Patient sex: M
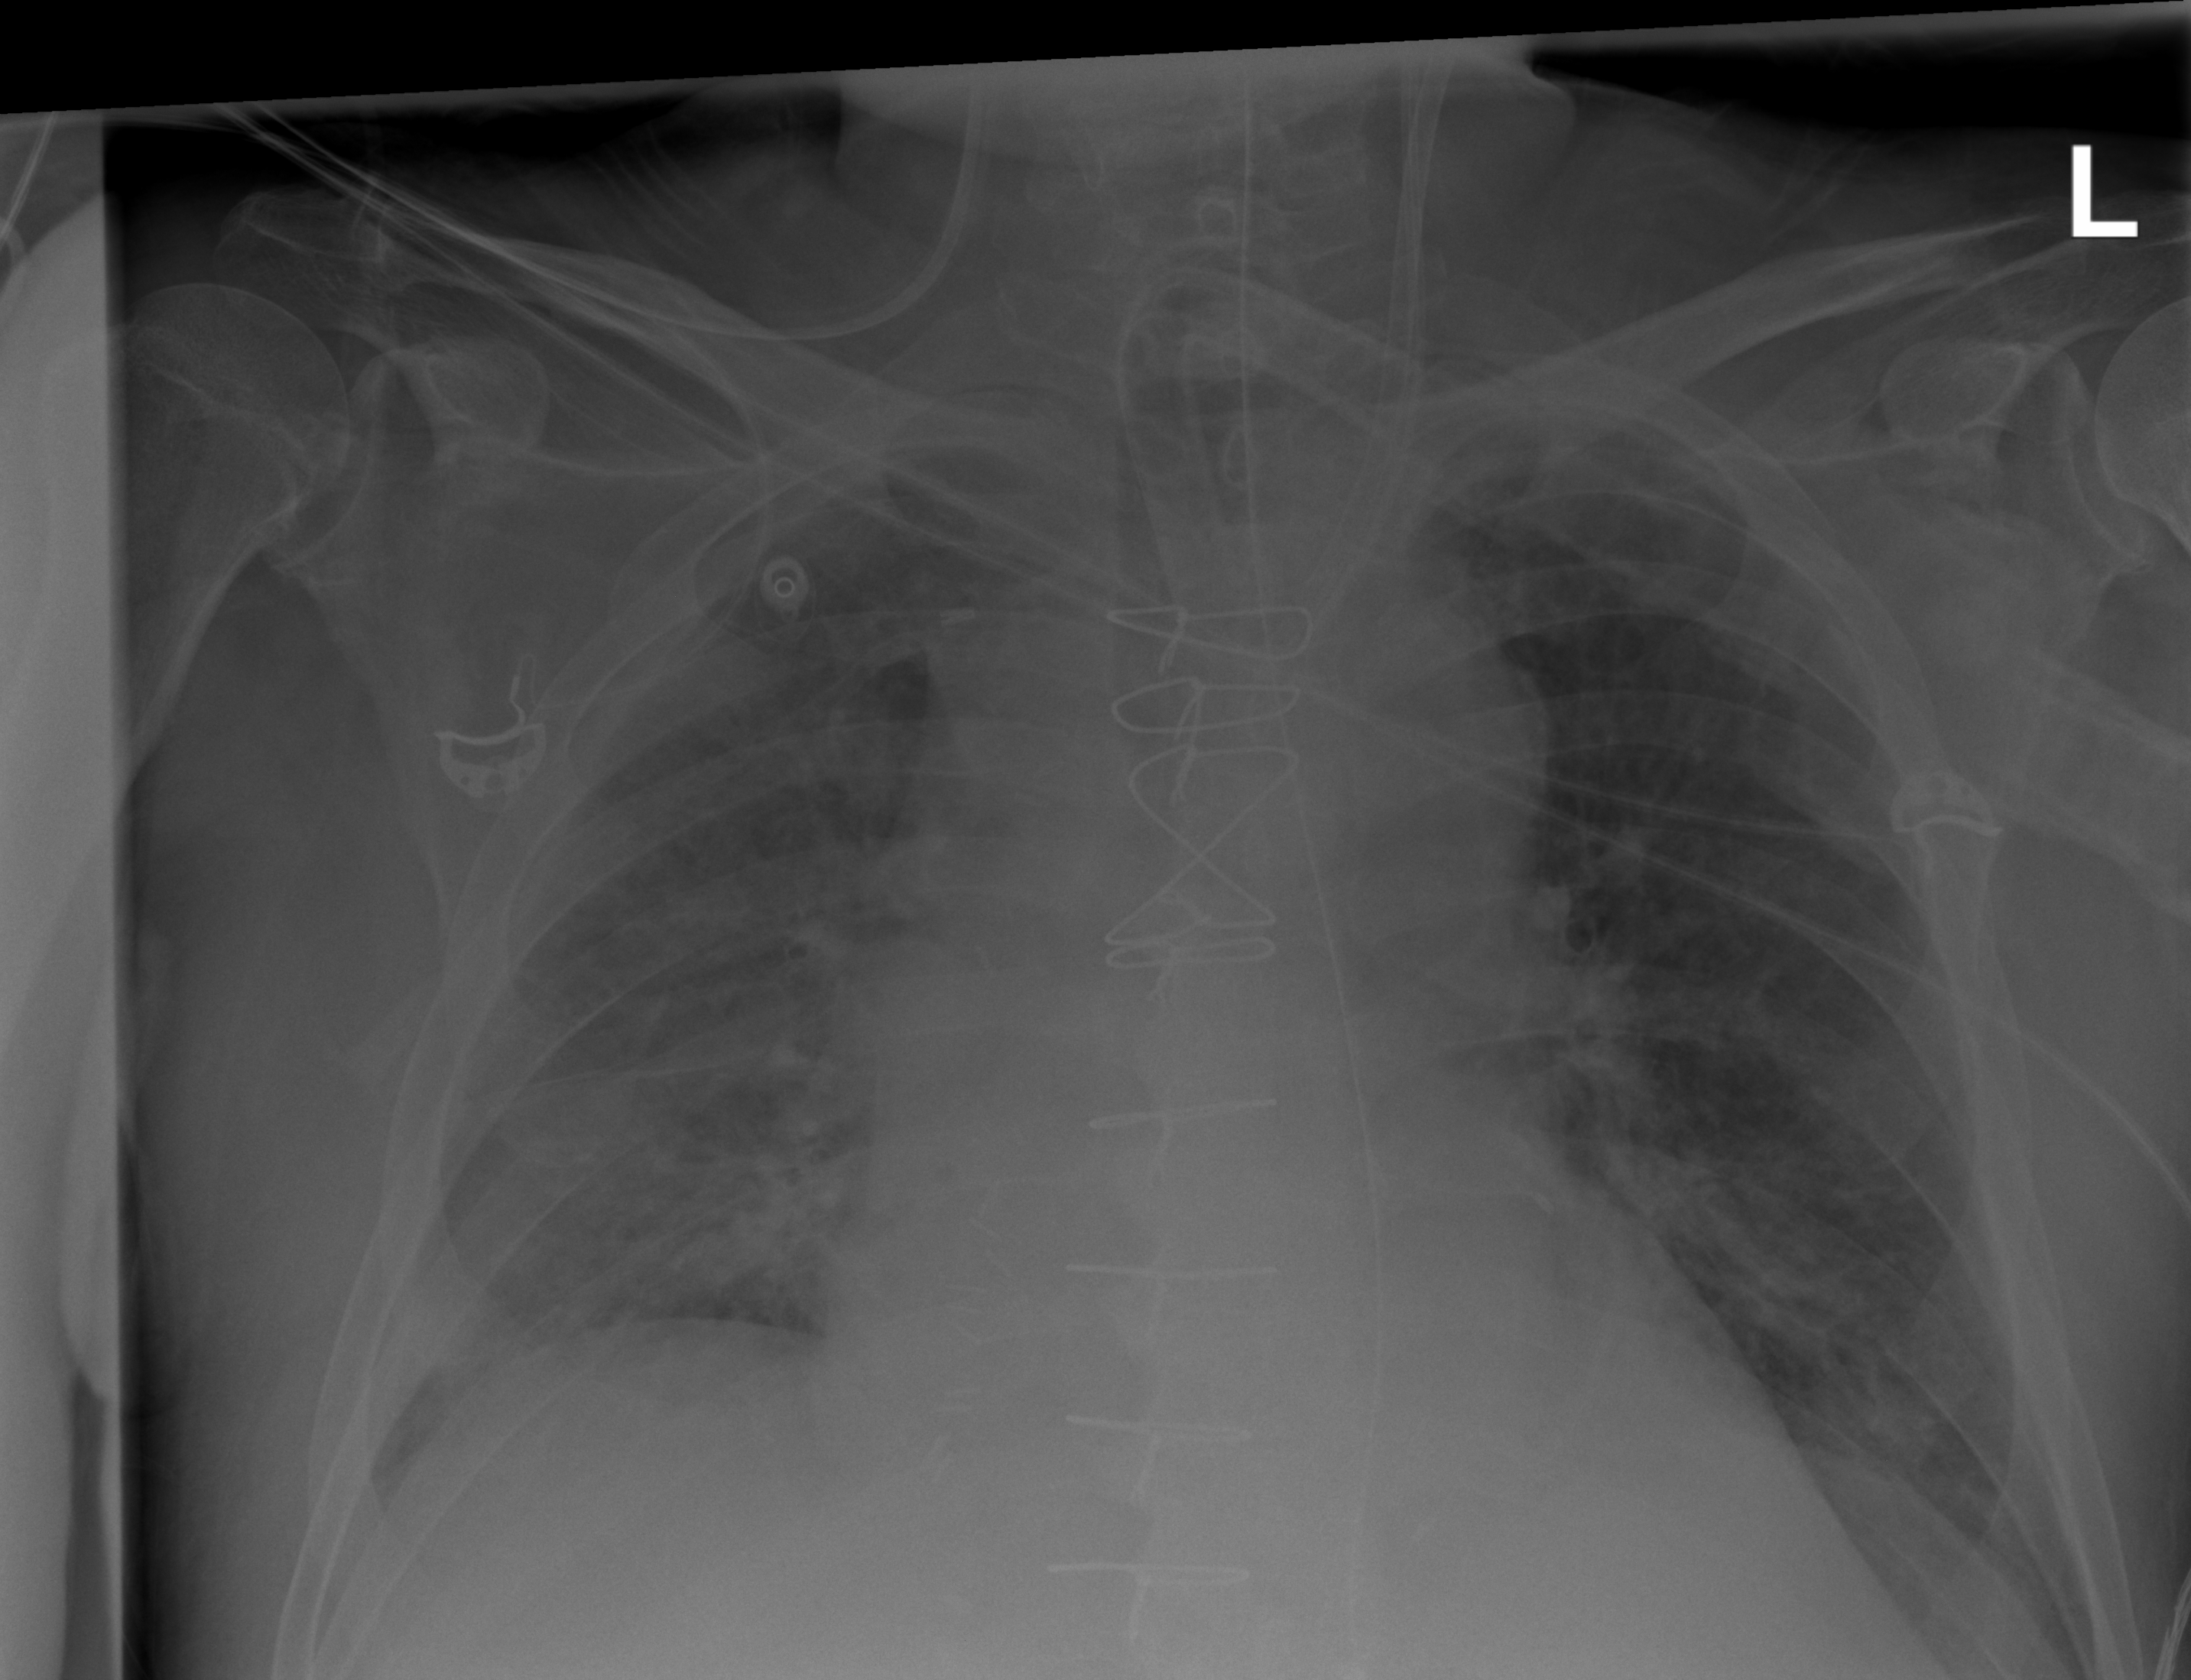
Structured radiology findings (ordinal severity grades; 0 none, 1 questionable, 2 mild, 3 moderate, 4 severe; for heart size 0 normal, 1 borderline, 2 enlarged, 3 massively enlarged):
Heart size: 2
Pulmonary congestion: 2
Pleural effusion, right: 3
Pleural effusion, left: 2
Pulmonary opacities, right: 3
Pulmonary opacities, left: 2
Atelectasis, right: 2
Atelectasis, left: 2